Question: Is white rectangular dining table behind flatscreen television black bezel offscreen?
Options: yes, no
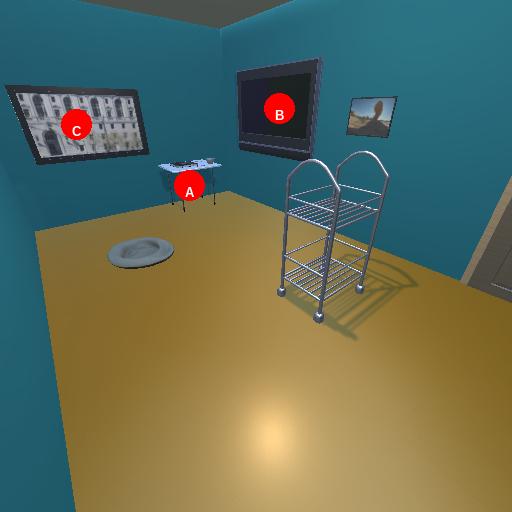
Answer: yes